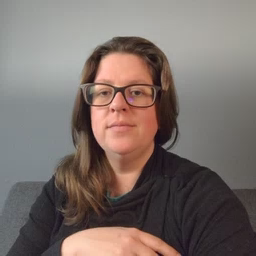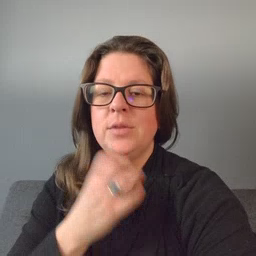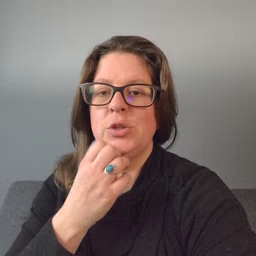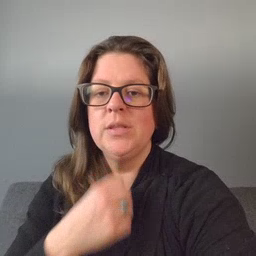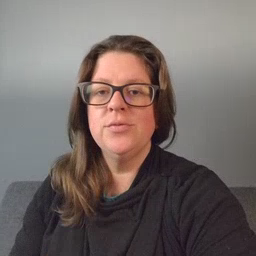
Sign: underwear